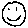
Label: smiley face